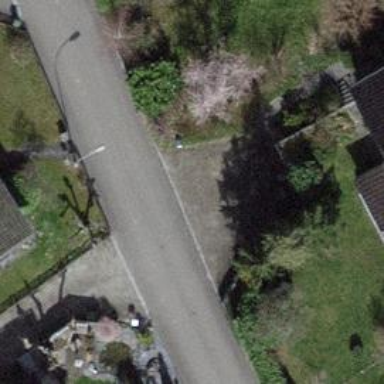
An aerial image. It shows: Paved residential road.